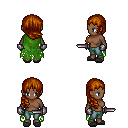
a pixel art fantasy rpg character, female body template, human, dark skin, green tattered cape, teal pants, brunette right-swept hairstyle, metal gloves, gray slippers, dagger, four views (front, back, left, right), 2x2 character sprite sheet, small pixel art, hard edges, no anti-aliasing